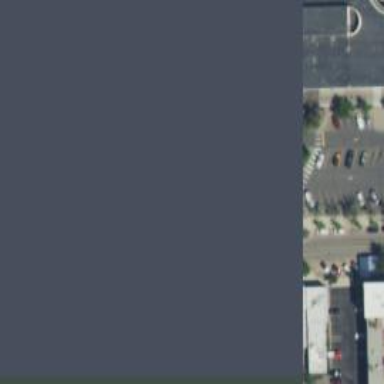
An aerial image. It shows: Parking space.